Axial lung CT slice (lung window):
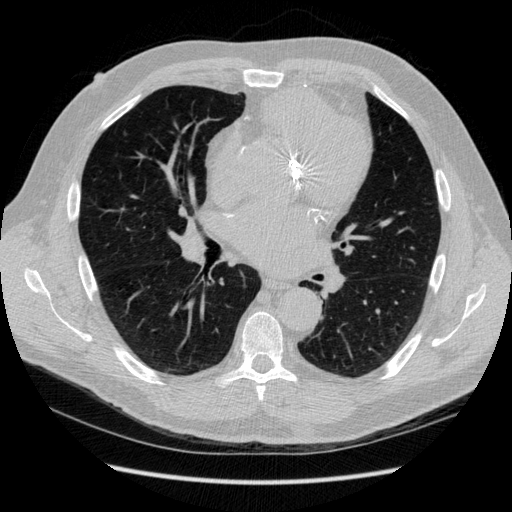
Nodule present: no